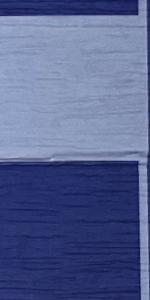
Label: Empty